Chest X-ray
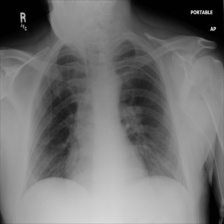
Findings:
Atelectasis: negative
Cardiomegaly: negative
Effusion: negative
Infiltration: negative
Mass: negative
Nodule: negative
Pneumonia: negative
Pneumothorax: negative
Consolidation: negative
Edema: negative
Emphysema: negative
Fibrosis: negative
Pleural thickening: negative
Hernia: negative